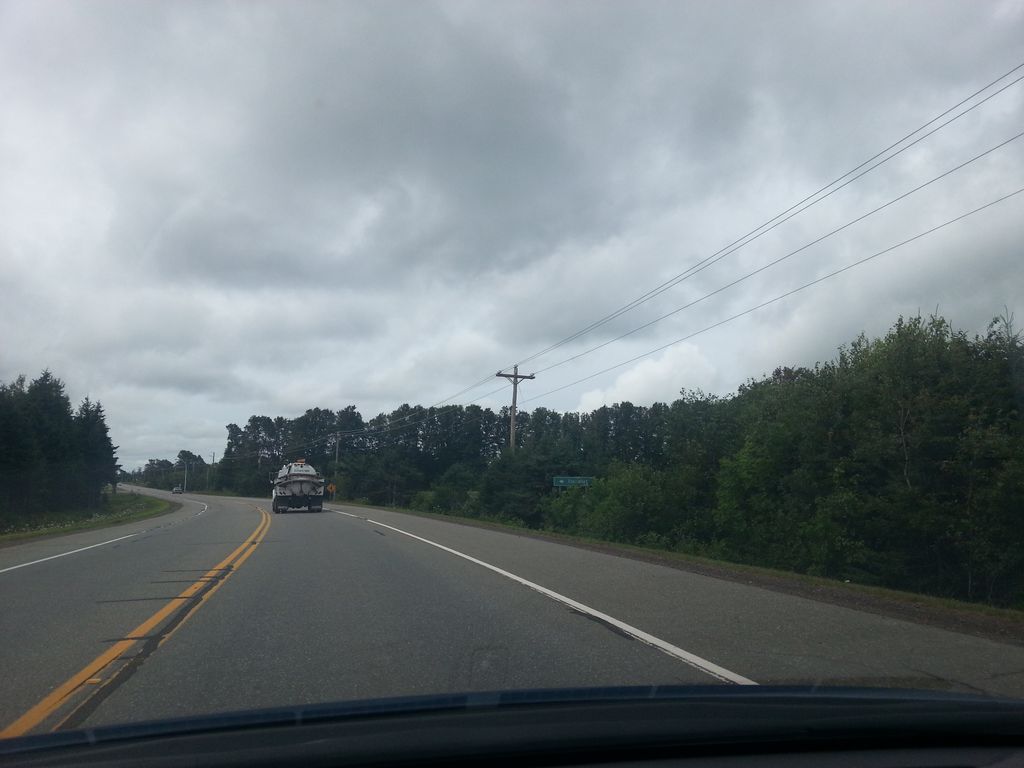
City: charlottetown